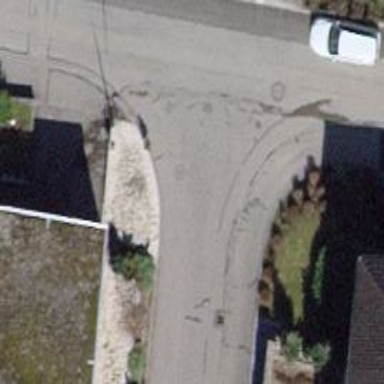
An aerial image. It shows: Asphalt sidewalk.